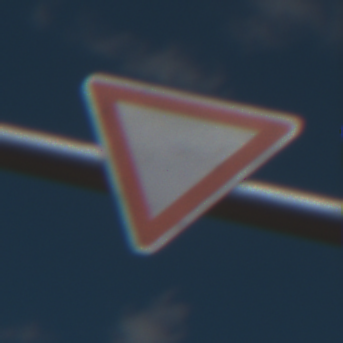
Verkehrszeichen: VorfahrtGewaehren
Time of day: Midday
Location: Outdoor (Nature)
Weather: PartlyCloudy
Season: NotSpecified
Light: Natural